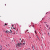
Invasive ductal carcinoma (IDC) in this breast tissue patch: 0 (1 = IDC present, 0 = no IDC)